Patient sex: M
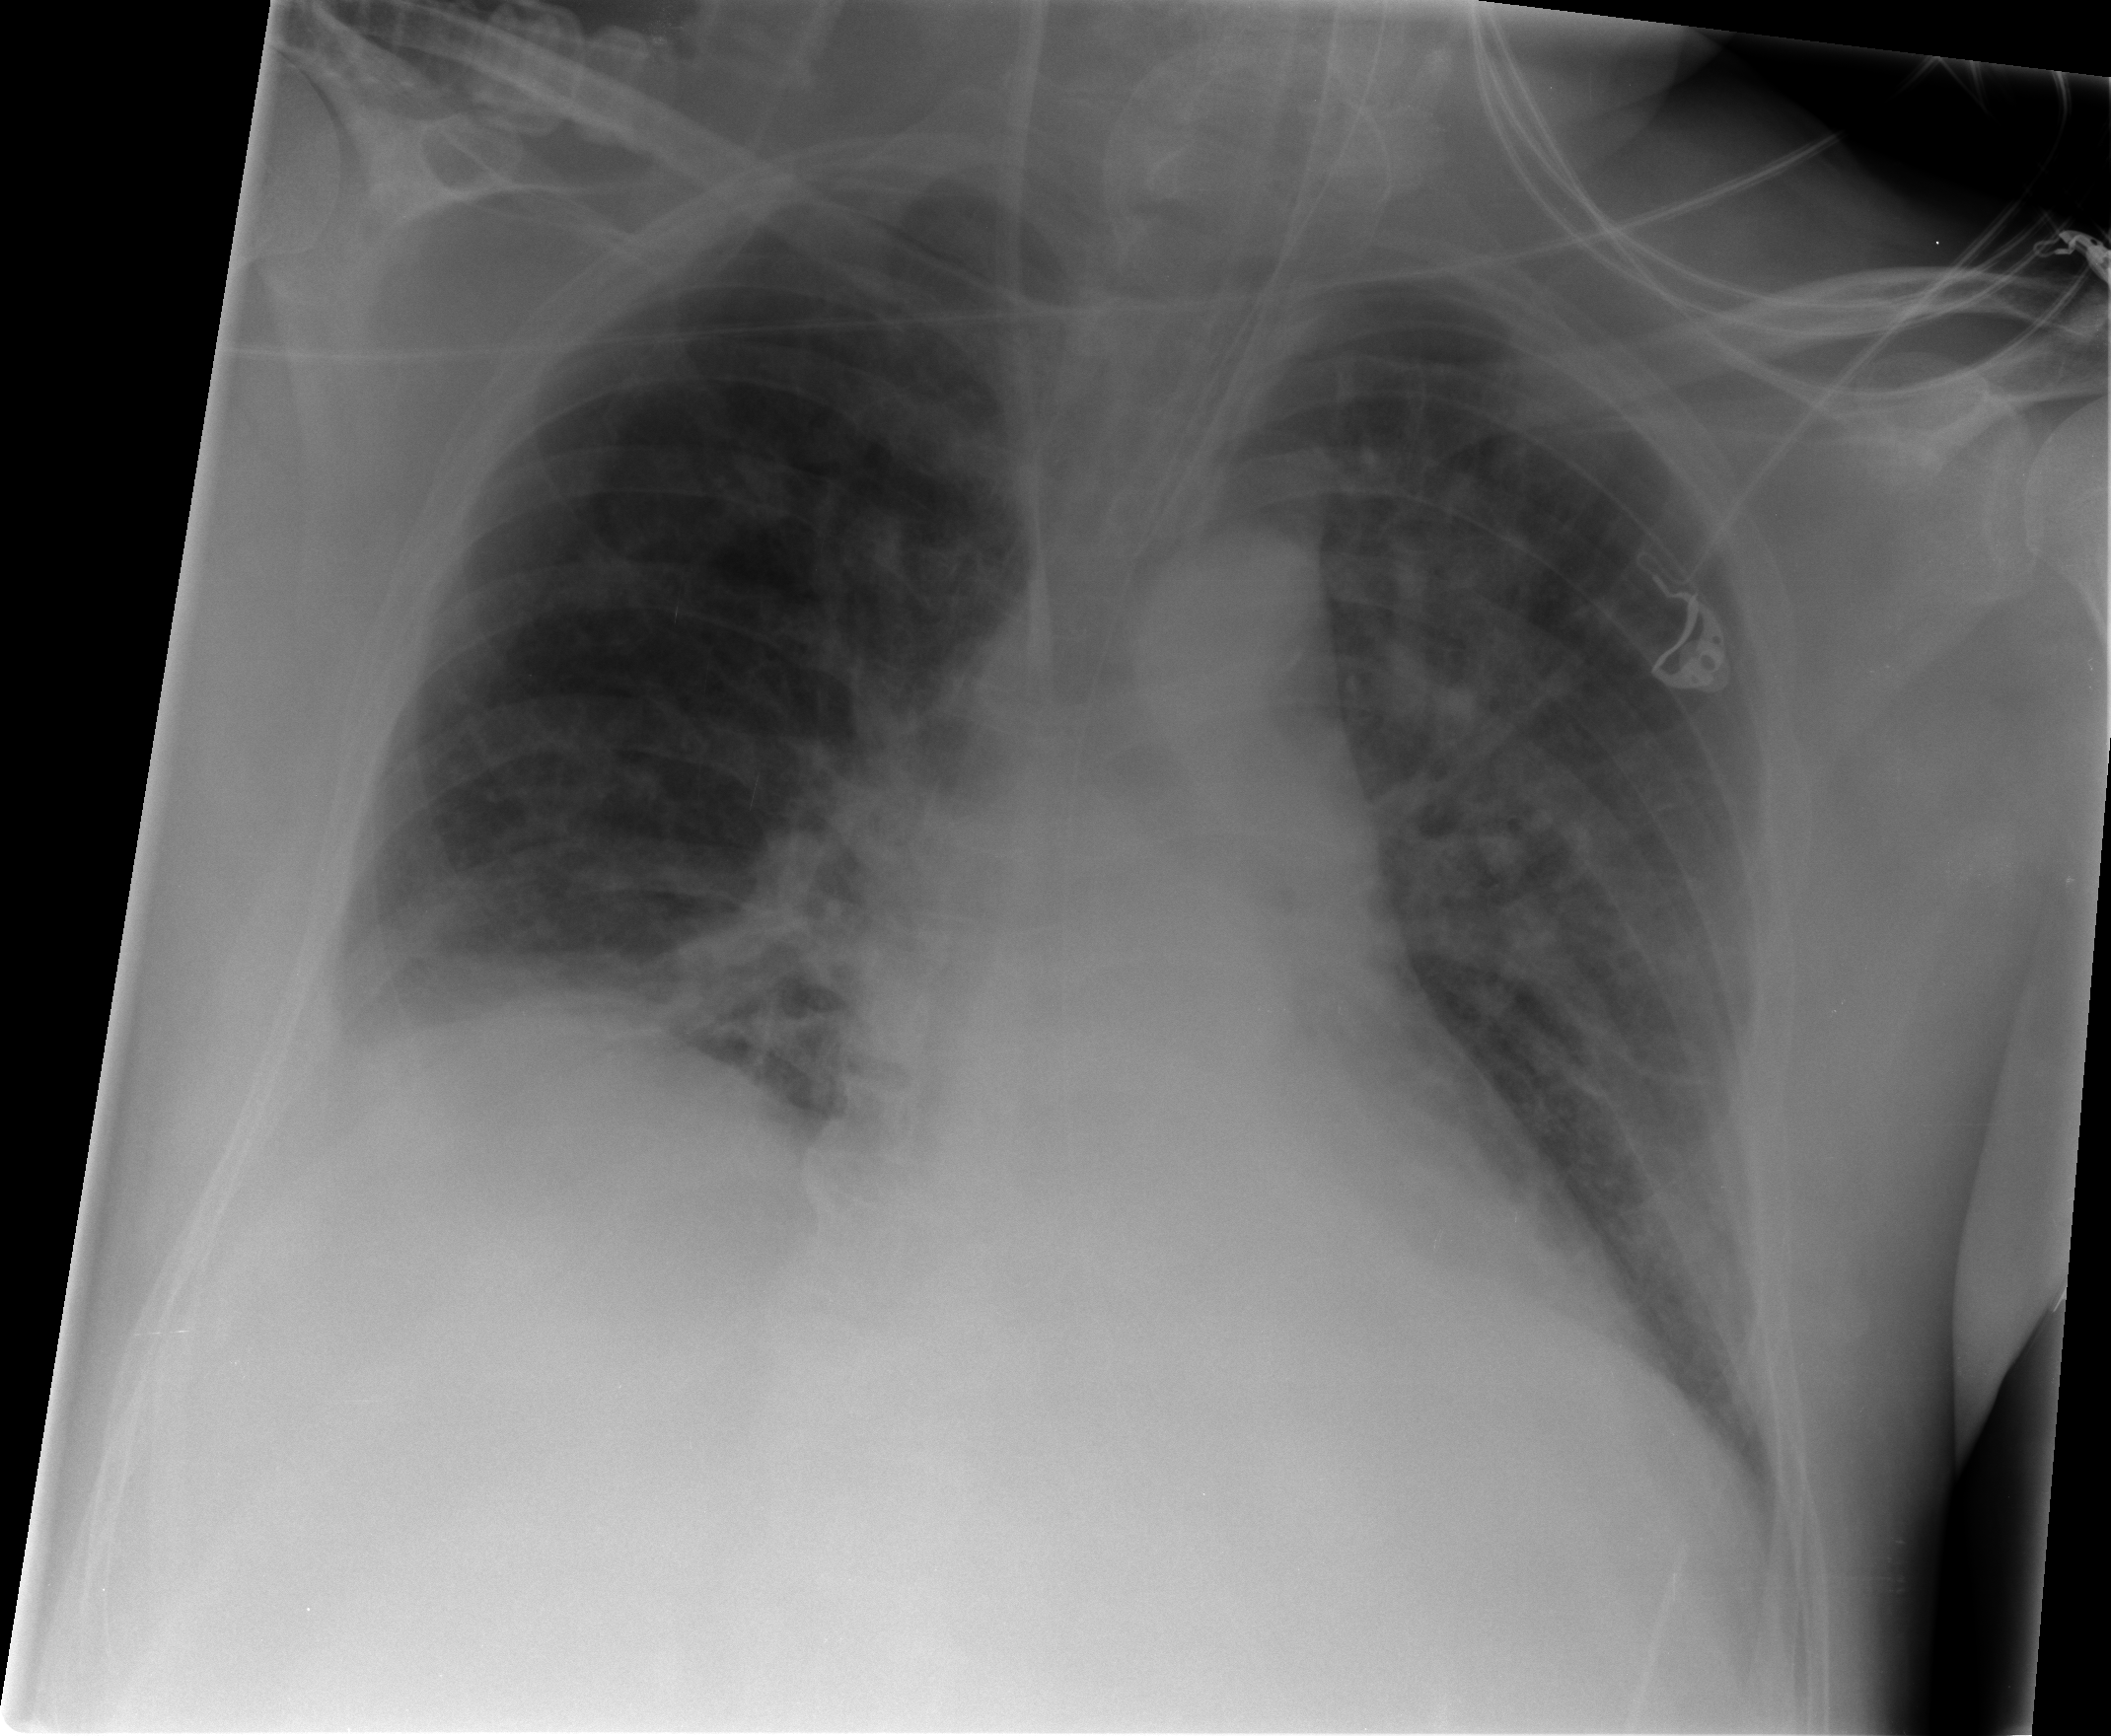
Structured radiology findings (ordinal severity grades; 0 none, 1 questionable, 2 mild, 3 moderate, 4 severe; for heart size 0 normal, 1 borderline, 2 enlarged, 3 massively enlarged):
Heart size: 1
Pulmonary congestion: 1
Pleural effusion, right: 1
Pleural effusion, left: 0
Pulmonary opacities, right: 0
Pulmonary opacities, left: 1
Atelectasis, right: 2
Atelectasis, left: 2